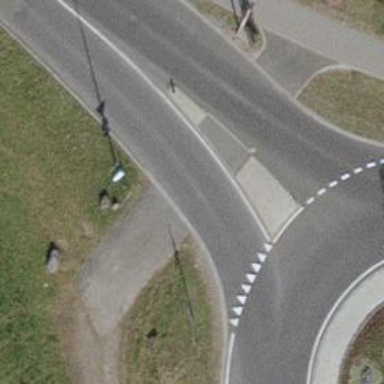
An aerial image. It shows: Unmarked crossing with pedestrian island.